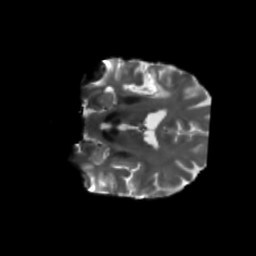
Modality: T2w
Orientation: coronal
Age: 60
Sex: male
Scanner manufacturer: siemens
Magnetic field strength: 3 T
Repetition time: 5.25 s
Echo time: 0.08 s